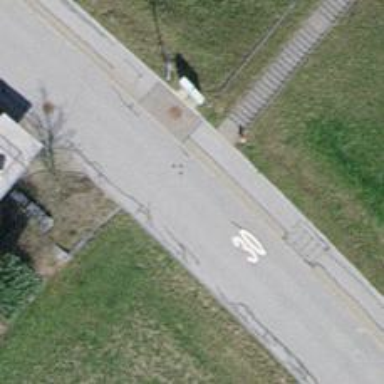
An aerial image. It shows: Road with steps.